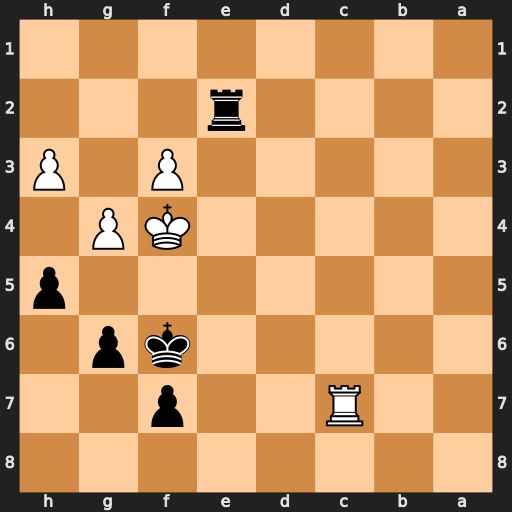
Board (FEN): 8/2R2p2/5kp1/7p/5KP1/5P1P/4r3/8
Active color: b
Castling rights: -
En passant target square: -
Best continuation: g5+ Kg3 h4#